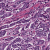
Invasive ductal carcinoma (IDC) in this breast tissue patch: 1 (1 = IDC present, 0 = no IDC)